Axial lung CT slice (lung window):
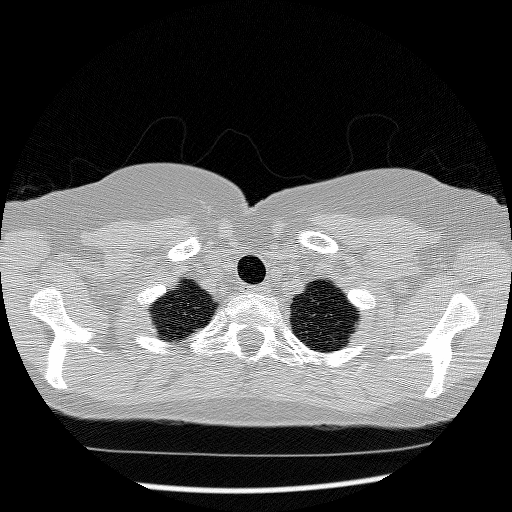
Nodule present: no